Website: slack
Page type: billing-address
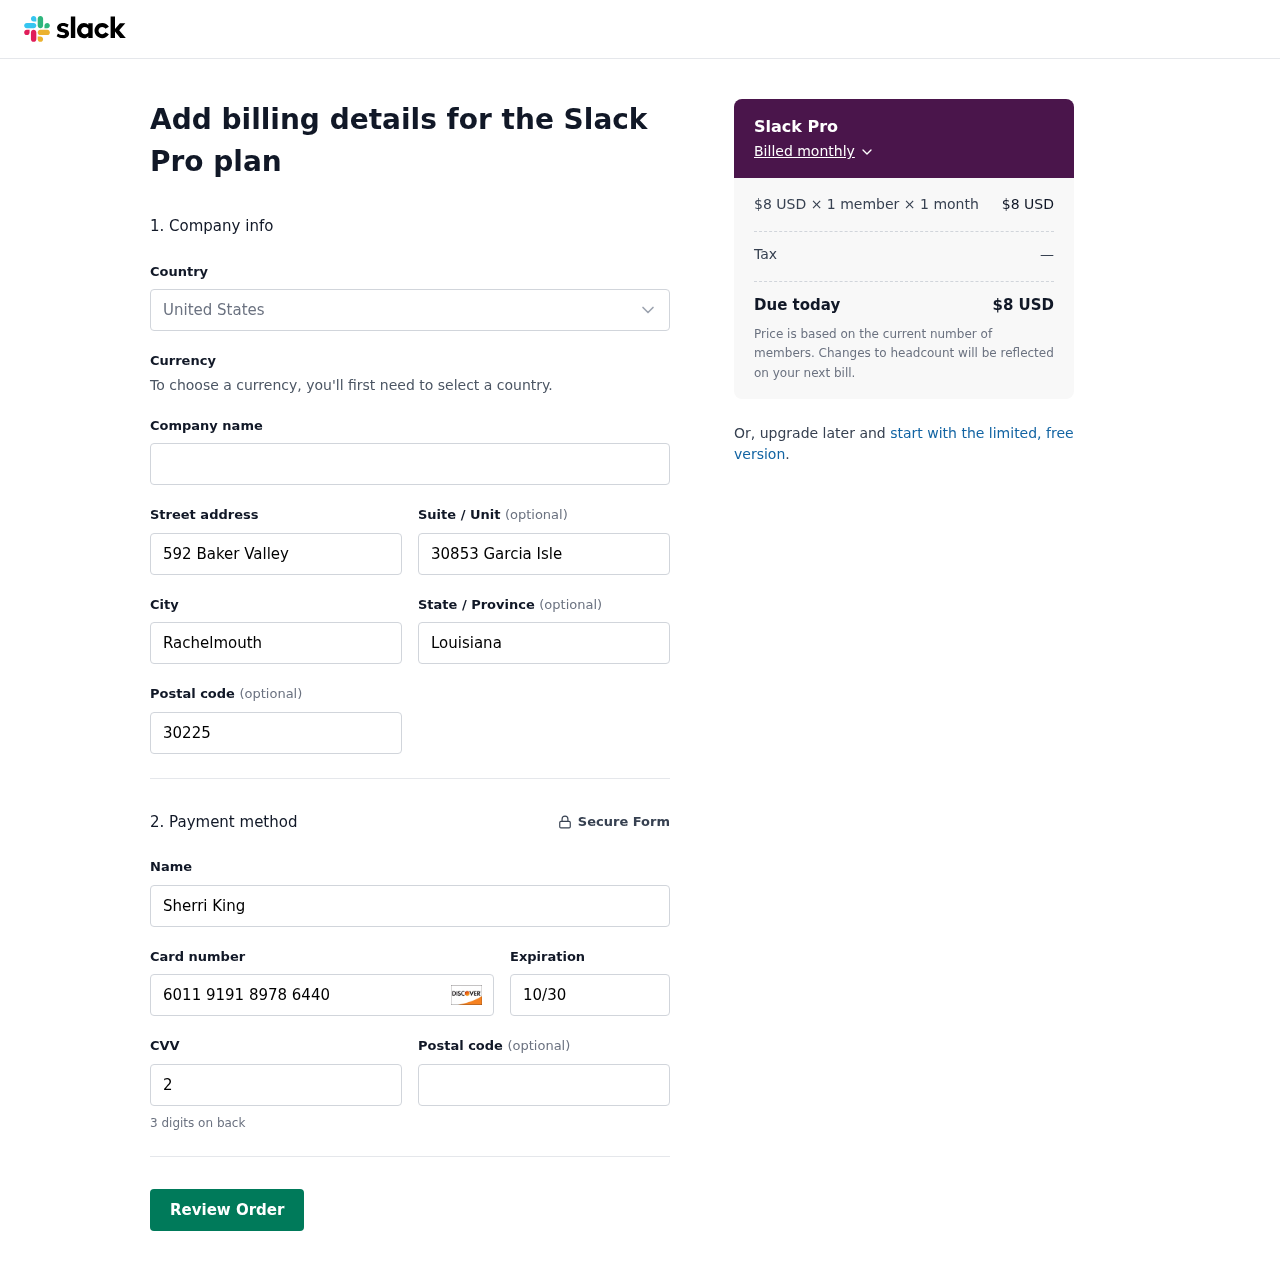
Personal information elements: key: PII_CARD_CVV
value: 252
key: PII_CARD_EXPIRY
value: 10/30
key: PII_CARD_NUMBER
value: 6011 9191 8978 6440
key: PII_CITY
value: Rachelmouth
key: PII_COUNTRY
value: United States
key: PII_FULLNAME
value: Sherri King
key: PII_POSTCODE
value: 30225
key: PII_POSTCODE2
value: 35156
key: PII_STATE
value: Louisiana
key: PII_STREET
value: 592 Baker Valley
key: PII_STREET2
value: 30853 Garcia Isle
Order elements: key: ORDER_PLAN_PRICE
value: $8 USD
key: ORDER_NUM_MEMBERS
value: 1 member
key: ORDER_NUM_MONTHS
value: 1 month
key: ORDER_SUBTOTAL
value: $8 USD
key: ORDER_TAX
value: —
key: ORDER_TOTAL
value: $8 USD